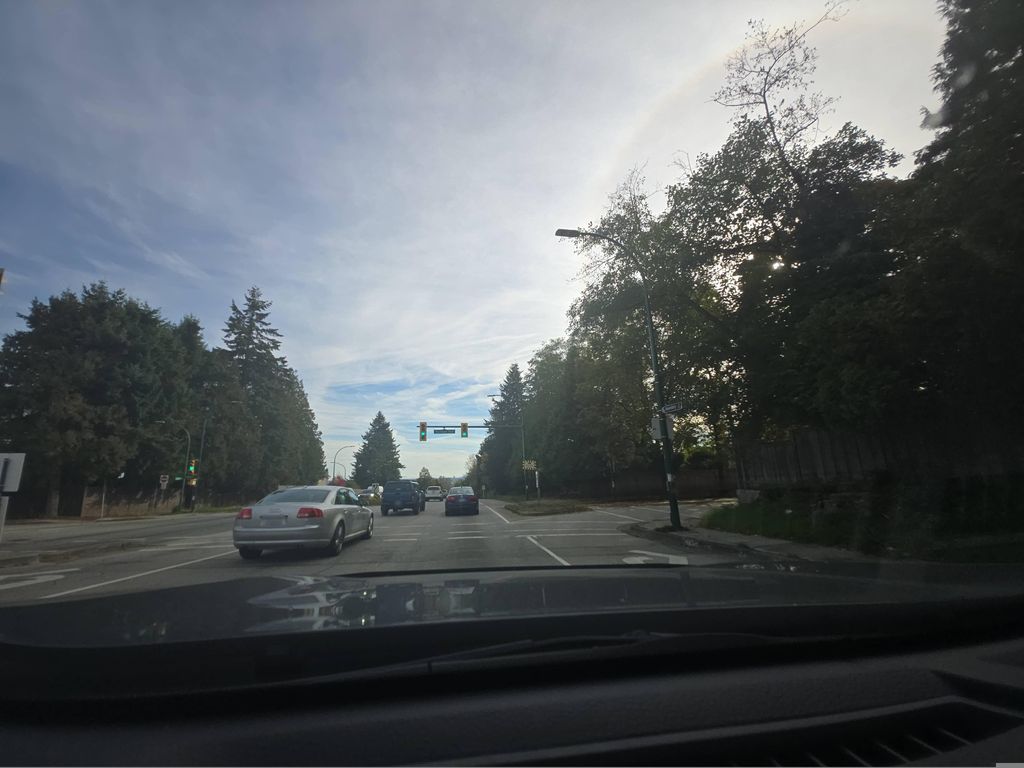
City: vancouver